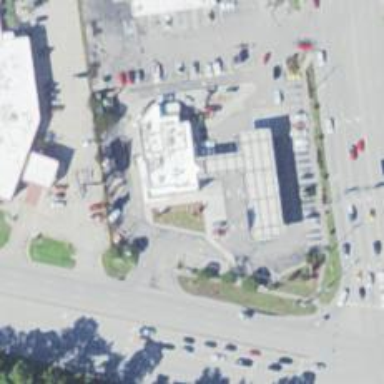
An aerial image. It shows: Convenience shop.